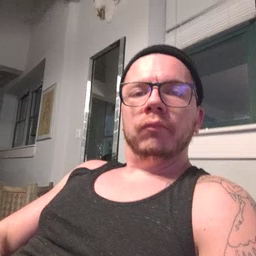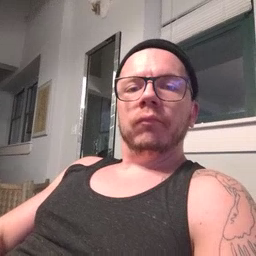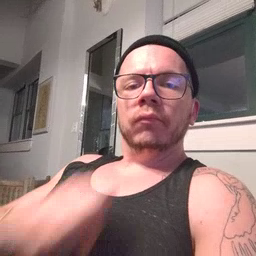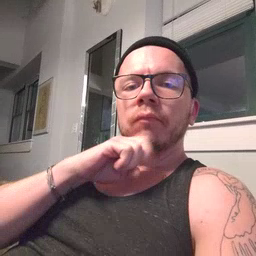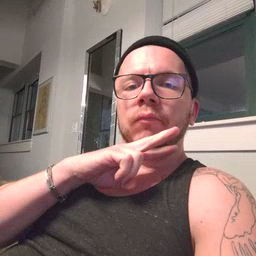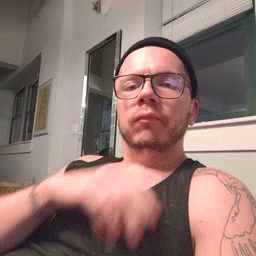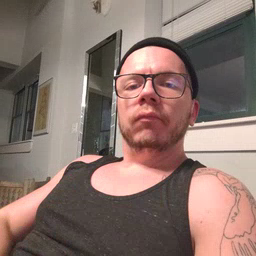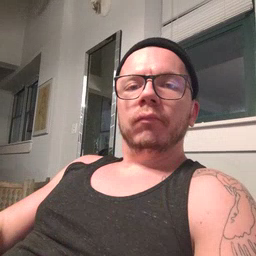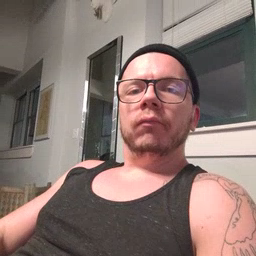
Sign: frog